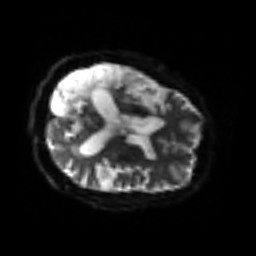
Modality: sbref
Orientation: axial
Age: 67
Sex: male
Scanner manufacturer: siemens
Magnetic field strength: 3 T
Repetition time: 3.2 s
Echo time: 0.081 s